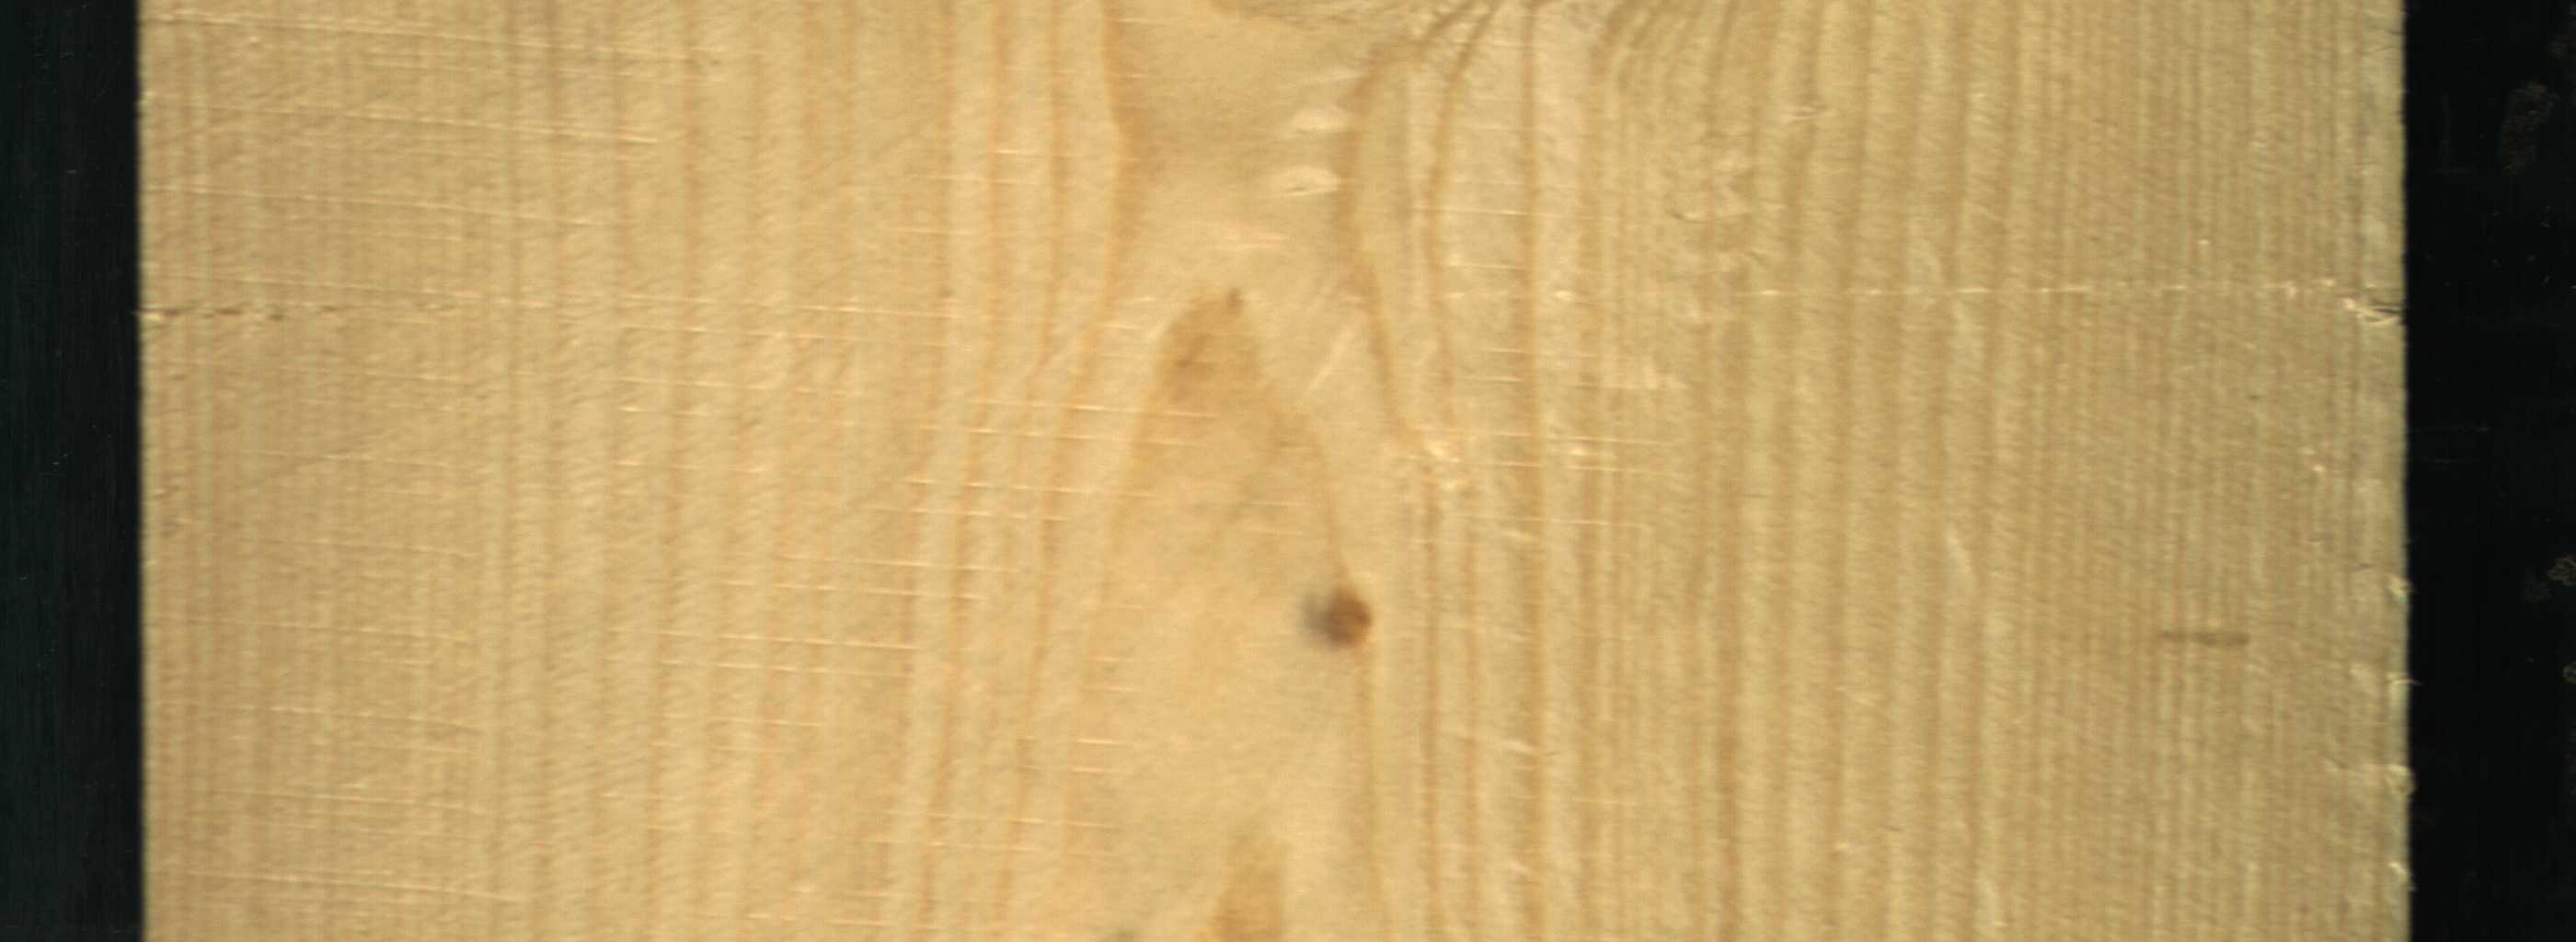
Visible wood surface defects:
resin